Interaction volume radius: 5 \u00c5
Interaction volume height: 25 \u00c5
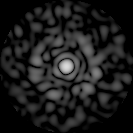
Disorder parameter: 0.8634